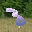
Label: 3